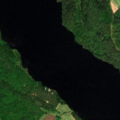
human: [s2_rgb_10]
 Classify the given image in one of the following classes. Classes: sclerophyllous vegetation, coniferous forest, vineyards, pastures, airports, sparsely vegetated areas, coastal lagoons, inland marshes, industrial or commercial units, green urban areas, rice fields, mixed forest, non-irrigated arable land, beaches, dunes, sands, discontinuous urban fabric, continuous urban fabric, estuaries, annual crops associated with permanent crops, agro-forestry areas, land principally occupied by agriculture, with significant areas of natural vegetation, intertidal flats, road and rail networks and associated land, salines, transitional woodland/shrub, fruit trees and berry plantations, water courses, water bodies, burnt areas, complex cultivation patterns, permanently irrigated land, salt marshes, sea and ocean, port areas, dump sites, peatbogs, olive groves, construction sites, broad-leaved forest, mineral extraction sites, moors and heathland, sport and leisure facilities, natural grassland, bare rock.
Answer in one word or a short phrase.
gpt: mixed forest, water bodies